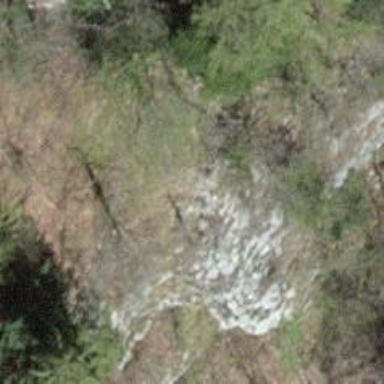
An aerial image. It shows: Cliff in nature.